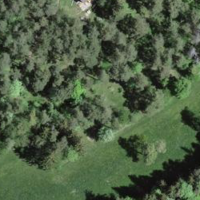
EUNIS habitat code: 44
Species observed at this site:
Cypripedium calceolus
Hippocrepis emerus
Neottia ovata
Ophrys insectifera
Campanula glomerata
Orchis militaris
Cephalanthera longifolia
Orchis pallens